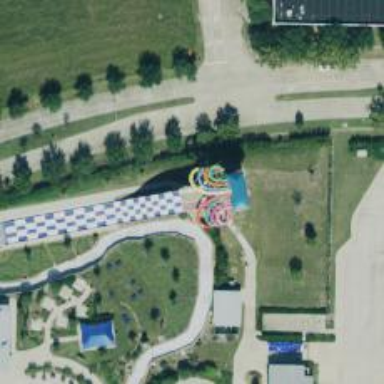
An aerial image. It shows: Water slide attraction.